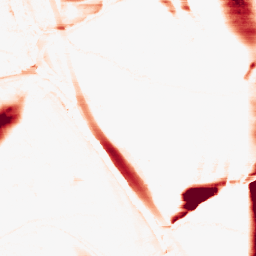
Category: morphological
Decomposition family: morphological_rect
Decomposition parameters: operation: opening
width: 50
height: 5
Upsampling method: bspline
Upsampling parameters: scale: 8
Upsampling scale: 8